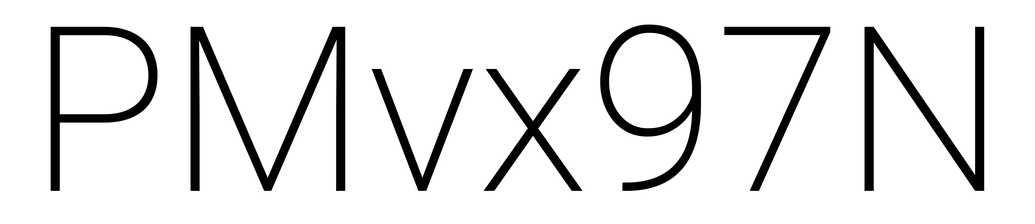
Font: Roboto_ExtraLight